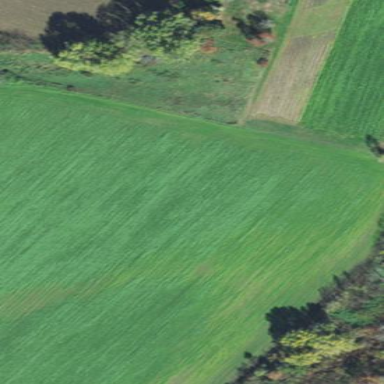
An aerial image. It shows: Farmland with agricultural activities.